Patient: sex M, age 66
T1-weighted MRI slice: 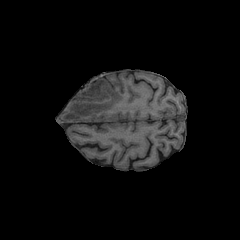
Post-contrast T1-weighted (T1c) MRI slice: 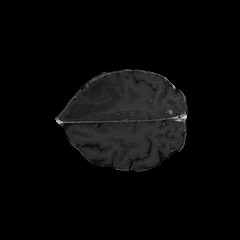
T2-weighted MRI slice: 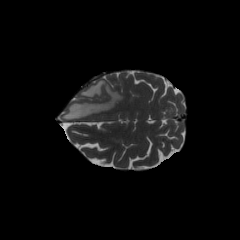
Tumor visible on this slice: yes
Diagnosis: Glioblastoma, IDH-wildtype
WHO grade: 4